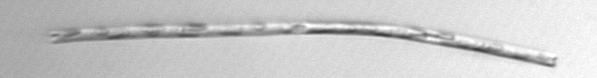
Label: Eucampia_morphytype1